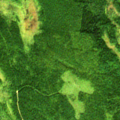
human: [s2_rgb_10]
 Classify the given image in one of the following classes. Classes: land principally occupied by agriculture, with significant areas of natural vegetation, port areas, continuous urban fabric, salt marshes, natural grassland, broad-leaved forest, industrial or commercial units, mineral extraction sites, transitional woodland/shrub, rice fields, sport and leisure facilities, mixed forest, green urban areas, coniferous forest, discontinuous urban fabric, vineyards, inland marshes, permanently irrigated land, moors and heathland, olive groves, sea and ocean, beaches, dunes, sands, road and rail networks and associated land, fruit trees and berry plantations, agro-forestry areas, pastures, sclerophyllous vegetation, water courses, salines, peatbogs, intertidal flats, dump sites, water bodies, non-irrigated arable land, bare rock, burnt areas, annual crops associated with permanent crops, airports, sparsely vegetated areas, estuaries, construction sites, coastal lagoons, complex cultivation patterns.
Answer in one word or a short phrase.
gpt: mixed forest, transitional woodland/shrub